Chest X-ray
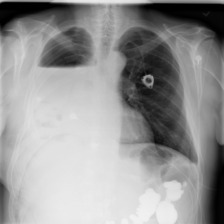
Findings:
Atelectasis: negative
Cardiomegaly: negative
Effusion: positive
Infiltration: negative
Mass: negative
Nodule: negative
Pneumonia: negative
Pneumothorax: negative
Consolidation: negative
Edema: negative
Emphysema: negative
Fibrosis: negative
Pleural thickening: negative
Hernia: negative